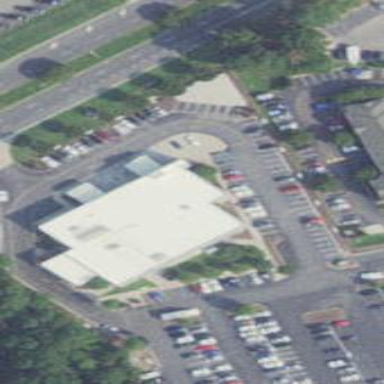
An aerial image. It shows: Car shop building.